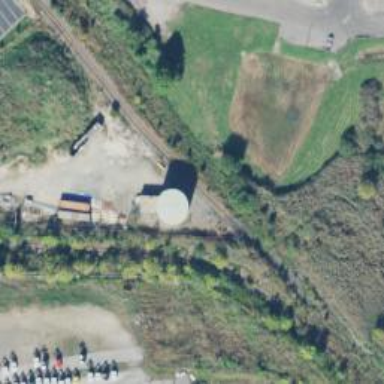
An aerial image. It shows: Disused railway spur.